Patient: sex M, age 66
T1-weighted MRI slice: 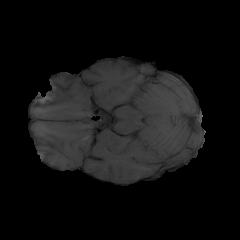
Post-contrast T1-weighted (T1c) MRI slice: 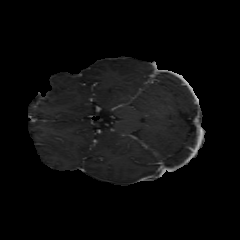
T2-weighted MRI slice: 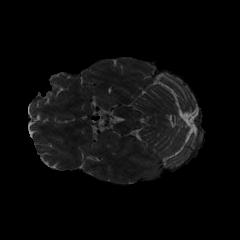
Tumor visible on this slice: no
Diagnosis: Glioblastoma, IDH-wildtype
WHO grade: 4